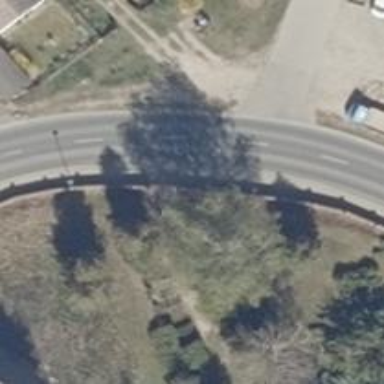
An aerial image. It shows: Secondary road with asphalt surface and lane markings. There is sidewalk on the left side.